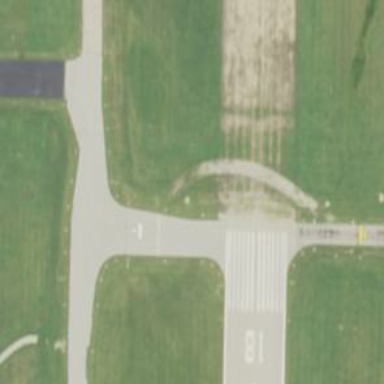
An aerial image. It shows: Image of taxiway at airport.